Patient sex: M
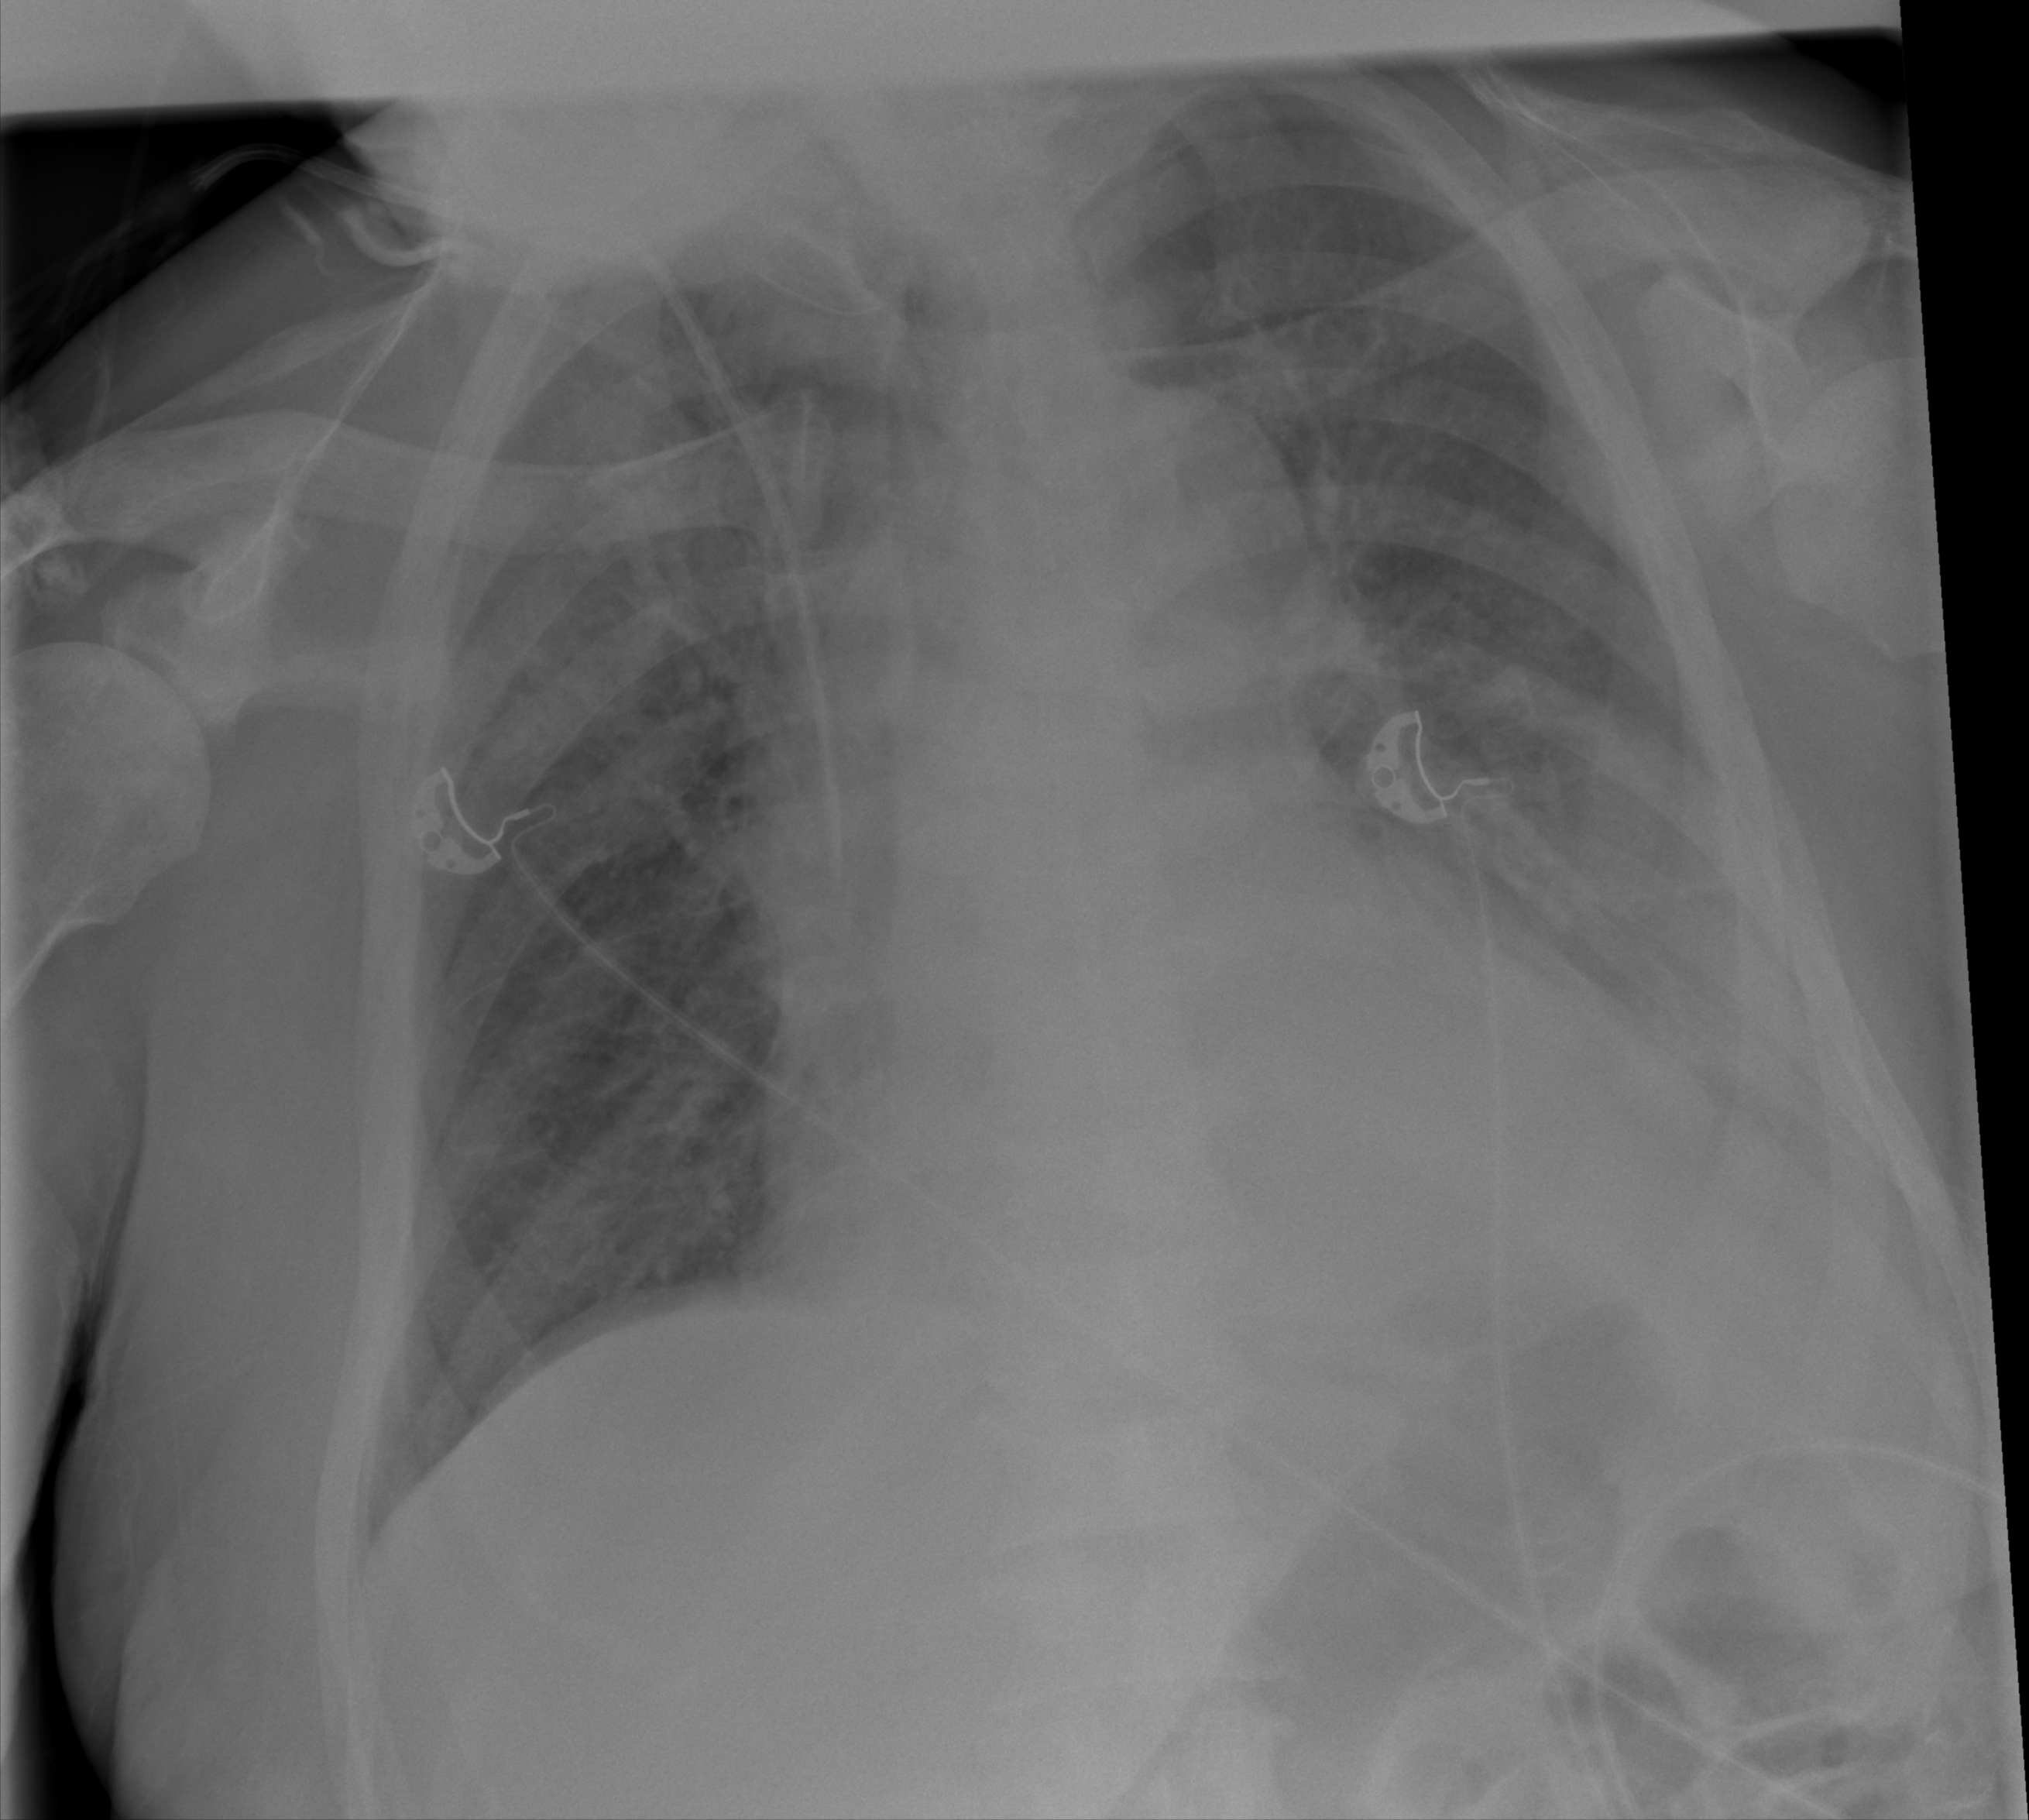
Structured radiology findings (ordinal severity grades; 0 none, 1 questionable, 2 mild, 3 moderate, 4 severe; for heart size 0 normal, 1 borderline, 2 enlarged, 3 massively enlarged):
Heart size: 2
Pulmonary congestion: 3
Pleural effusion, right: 0
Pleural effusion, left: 3
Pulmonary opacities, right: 2
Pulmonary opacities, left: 2
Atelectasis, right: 0
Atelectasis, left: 3